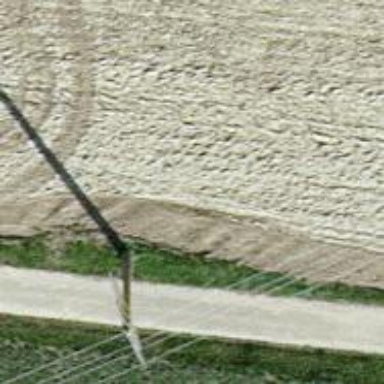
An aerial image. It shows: Power pole.